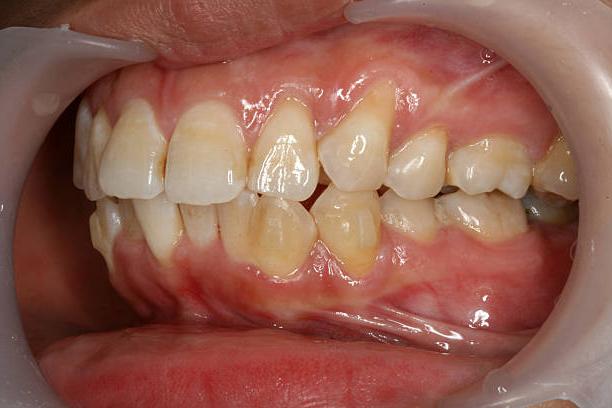
Condition: Gingivitis